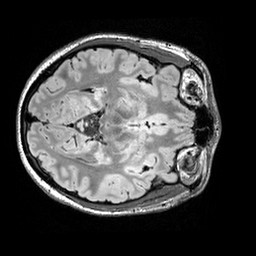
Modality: FLAIR
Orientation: axial
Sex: male
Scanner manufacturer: siemens
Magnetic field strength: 3 T
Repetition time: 5 s
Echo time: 0.395 s